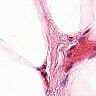
Metastatic tissue present: no